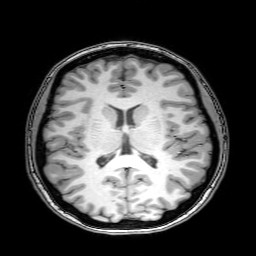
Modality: T1w
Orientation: coronal
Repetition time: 0.00828 s
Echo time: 0.00388 s